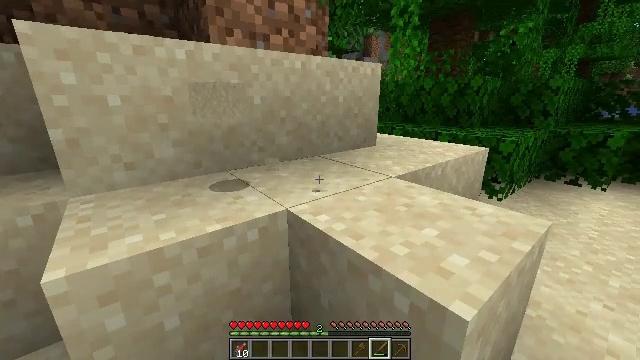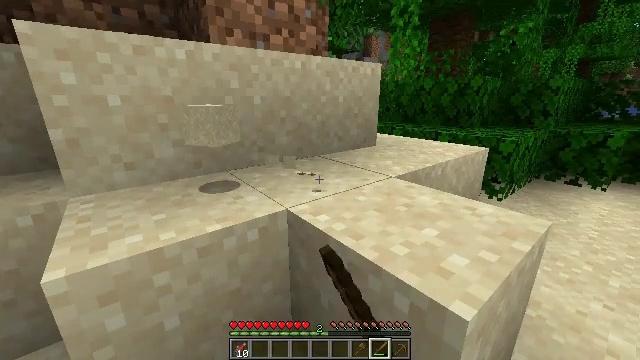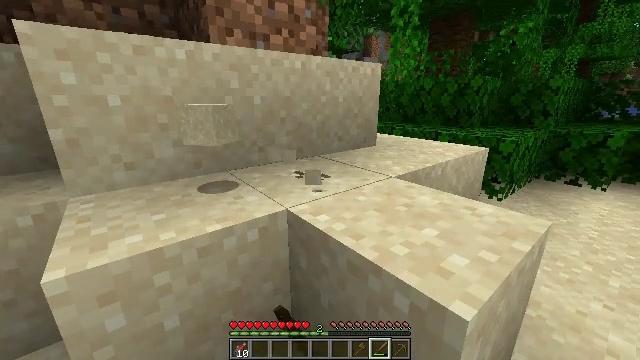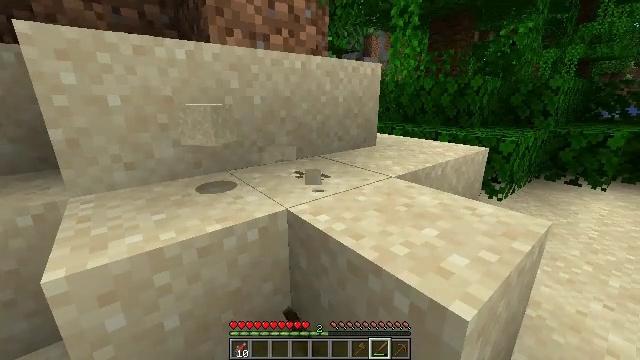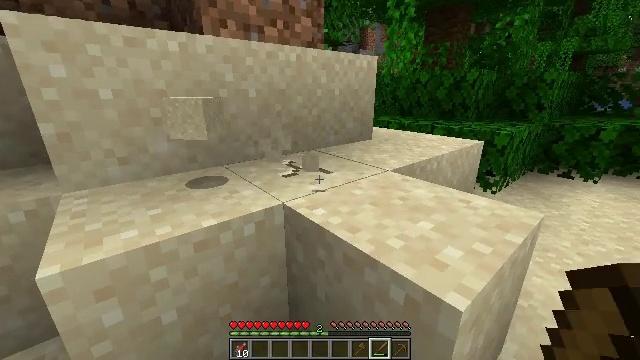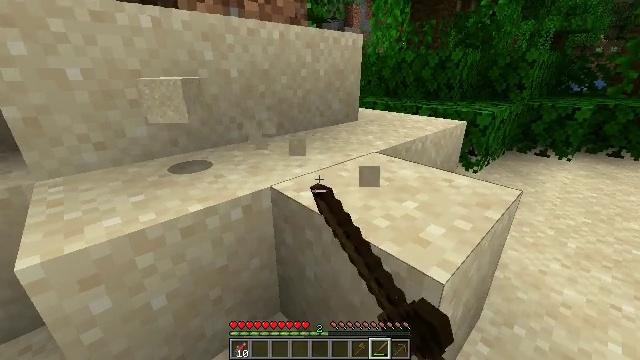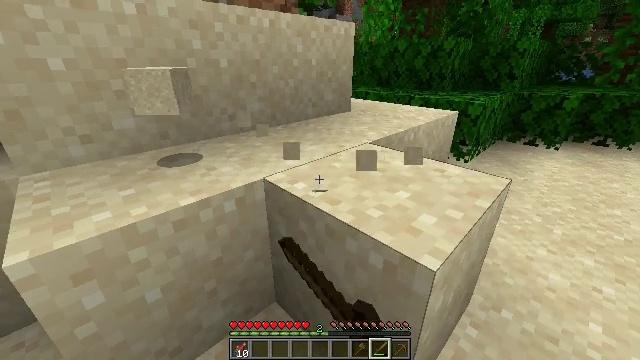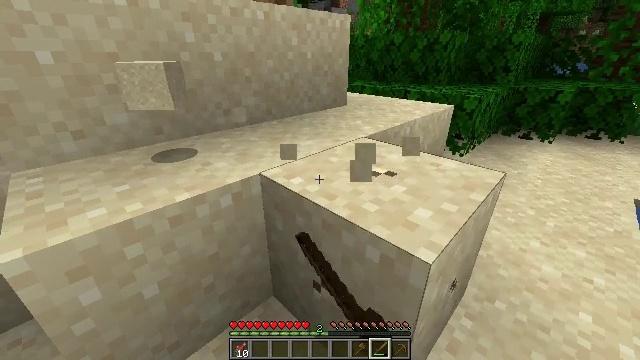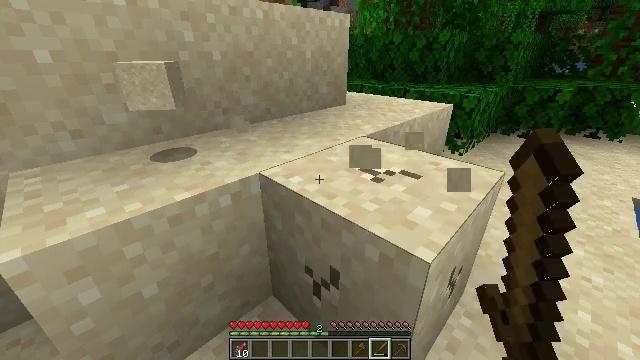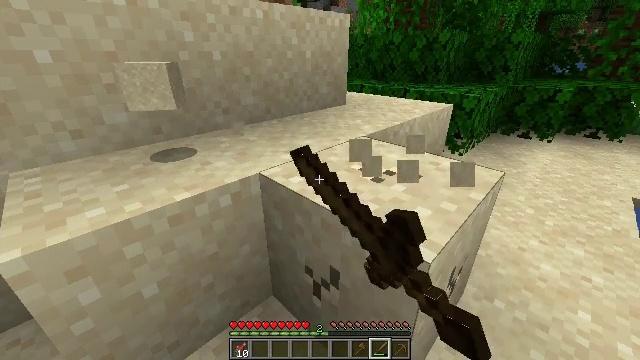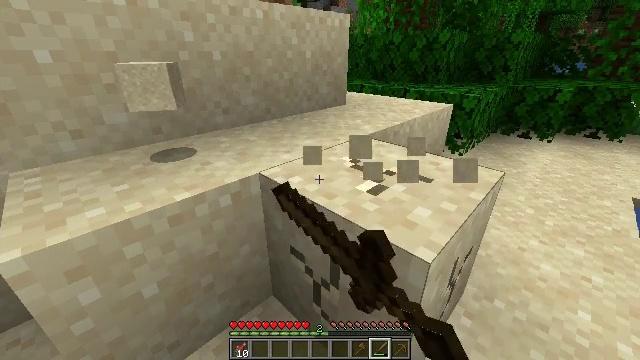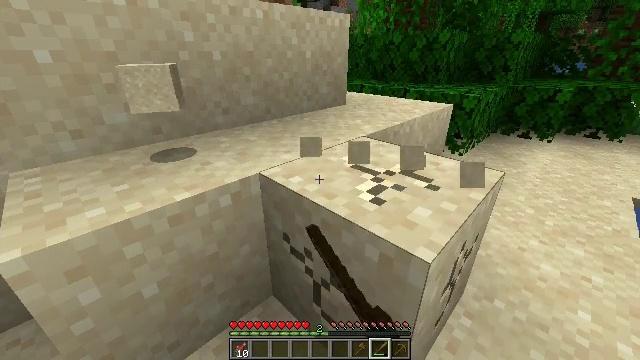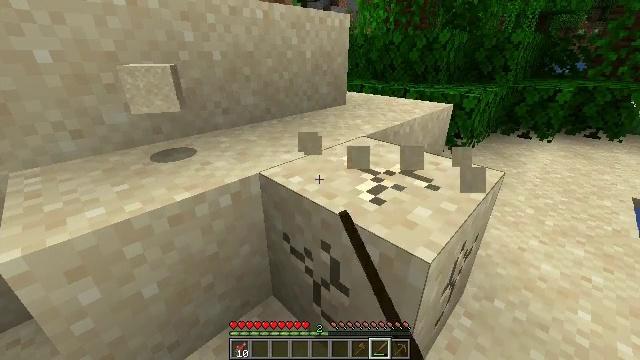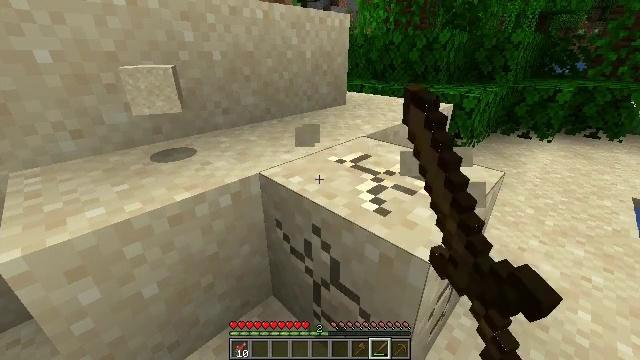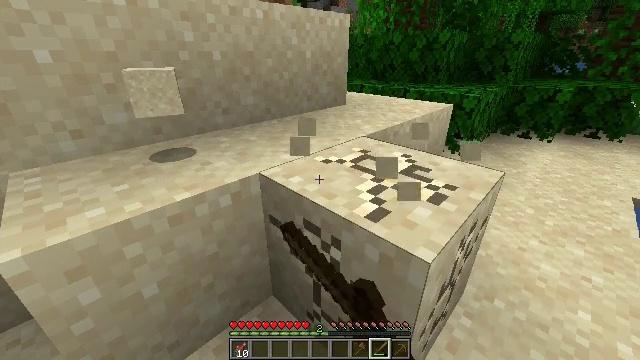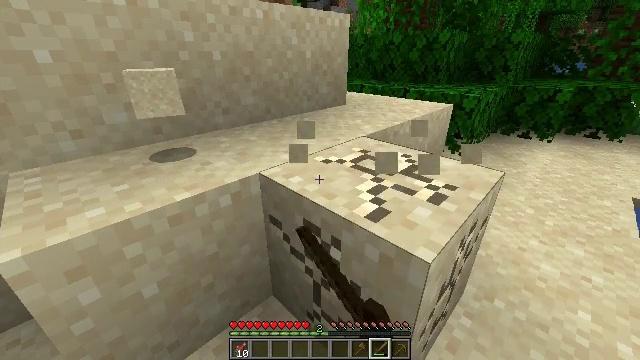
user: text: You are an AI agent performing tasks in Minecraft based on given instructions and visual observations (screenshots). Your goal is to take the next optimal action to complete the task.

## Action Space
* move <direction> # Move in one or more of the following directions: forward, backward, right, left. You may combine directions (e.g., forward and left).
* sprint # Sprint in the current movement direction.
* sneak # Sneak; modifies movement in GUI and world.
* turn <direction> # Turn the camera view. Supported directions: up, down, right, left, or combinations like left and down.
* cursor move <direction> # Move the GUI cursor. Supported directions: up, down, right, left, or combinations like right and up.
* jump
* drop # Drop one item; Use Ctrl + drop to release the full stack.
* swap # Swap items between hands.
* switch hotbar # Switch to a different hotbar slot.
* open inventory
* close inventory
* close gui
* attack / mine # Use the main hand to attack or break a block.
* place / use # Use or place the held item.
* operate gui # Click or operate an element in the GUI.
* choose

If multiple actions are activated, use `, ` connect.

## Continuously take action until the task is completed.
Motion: motion action
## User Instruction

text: Mine sand by the water.
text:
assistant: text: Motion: attack / mine
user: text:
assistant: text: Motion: attack / mine
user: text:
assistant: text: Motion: attack / mine
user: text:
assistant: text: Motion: turn down, attack / mine
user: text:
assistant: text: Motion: turn right and down, attack / mine
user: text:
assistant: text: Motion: turn right and down, attack / mine
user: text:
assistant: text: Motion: turn down, attack / mine
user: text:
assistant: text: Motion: attack / mine
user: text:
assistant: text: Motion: attack / mine
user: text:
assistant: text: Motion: attack / mine
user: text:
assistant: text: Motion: attack / mine
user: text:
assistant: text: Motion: attack / mine
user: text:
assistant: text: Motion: attack / mine
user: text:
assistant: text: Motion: attack / mine
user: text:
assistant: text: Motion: attack / mine
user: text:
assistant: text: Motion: attack / mine
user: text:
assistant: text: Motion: attack / mine
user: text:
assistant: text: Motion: attack / mine
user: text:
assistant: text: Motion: attack / mine
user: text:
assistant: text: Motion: attack / mine
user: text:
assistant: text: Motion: attack / mine
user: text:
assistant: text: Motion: attack / mine
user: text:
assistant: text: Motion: attack / mine
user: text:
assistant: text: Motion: attack / mine
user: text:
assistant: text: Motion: attack / mine
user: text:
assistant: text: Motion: attack / mine
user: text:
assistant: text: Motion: attack / mine
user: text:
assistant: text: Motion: attack / mine
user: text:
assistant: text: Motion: attack / mine
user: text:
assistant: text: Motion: attack / mine